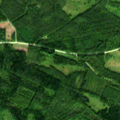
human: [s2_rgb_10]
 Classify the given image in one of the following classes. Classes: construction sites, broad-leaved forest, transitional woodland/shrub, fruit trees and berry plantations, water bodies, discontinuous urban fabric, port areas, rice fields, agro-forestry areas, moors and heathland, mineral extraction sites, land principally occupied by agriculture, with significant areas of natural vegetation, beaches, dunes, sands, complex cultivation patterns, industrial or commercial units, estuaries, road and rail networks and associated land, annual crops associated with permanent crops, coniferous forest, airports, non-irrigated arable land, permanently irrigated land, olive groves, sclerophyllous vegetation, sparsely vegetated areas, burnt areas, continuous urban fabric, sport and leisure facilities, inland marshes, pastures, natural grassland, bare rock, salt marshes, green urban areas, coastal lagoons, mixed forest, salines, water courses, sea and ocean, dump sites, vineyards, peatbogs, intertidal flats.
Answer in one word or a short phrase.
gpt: coniferous forest, mixed forest, transitional woodland/shrub